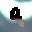
Label: 9